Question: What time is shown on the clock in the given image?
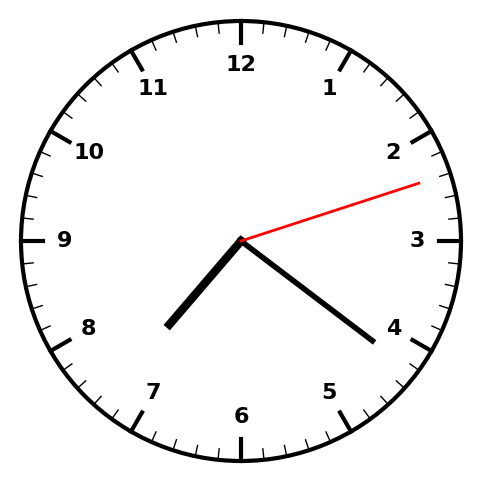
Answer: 07:21:12